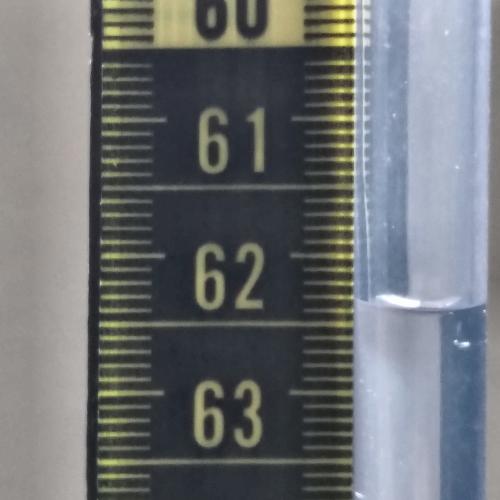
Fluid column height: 62.3 cm